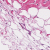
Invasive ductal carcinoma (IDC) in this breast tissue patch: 0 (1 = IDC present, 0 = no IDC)